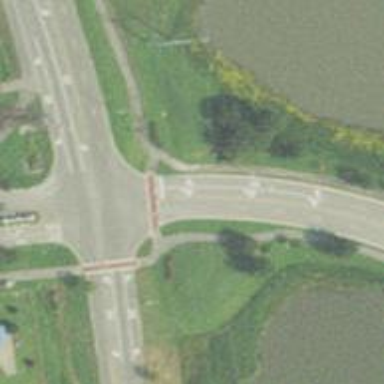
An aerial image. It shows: Cycleway.